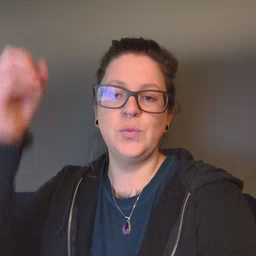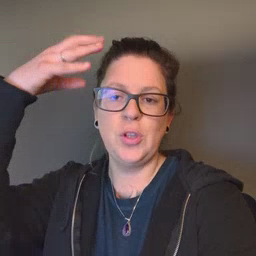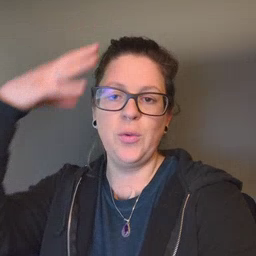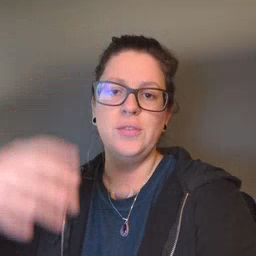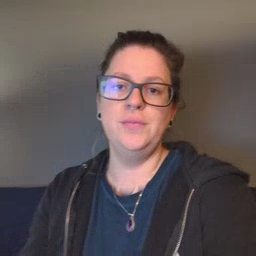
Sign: shower